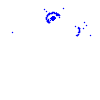
Particle: pion